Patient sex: F
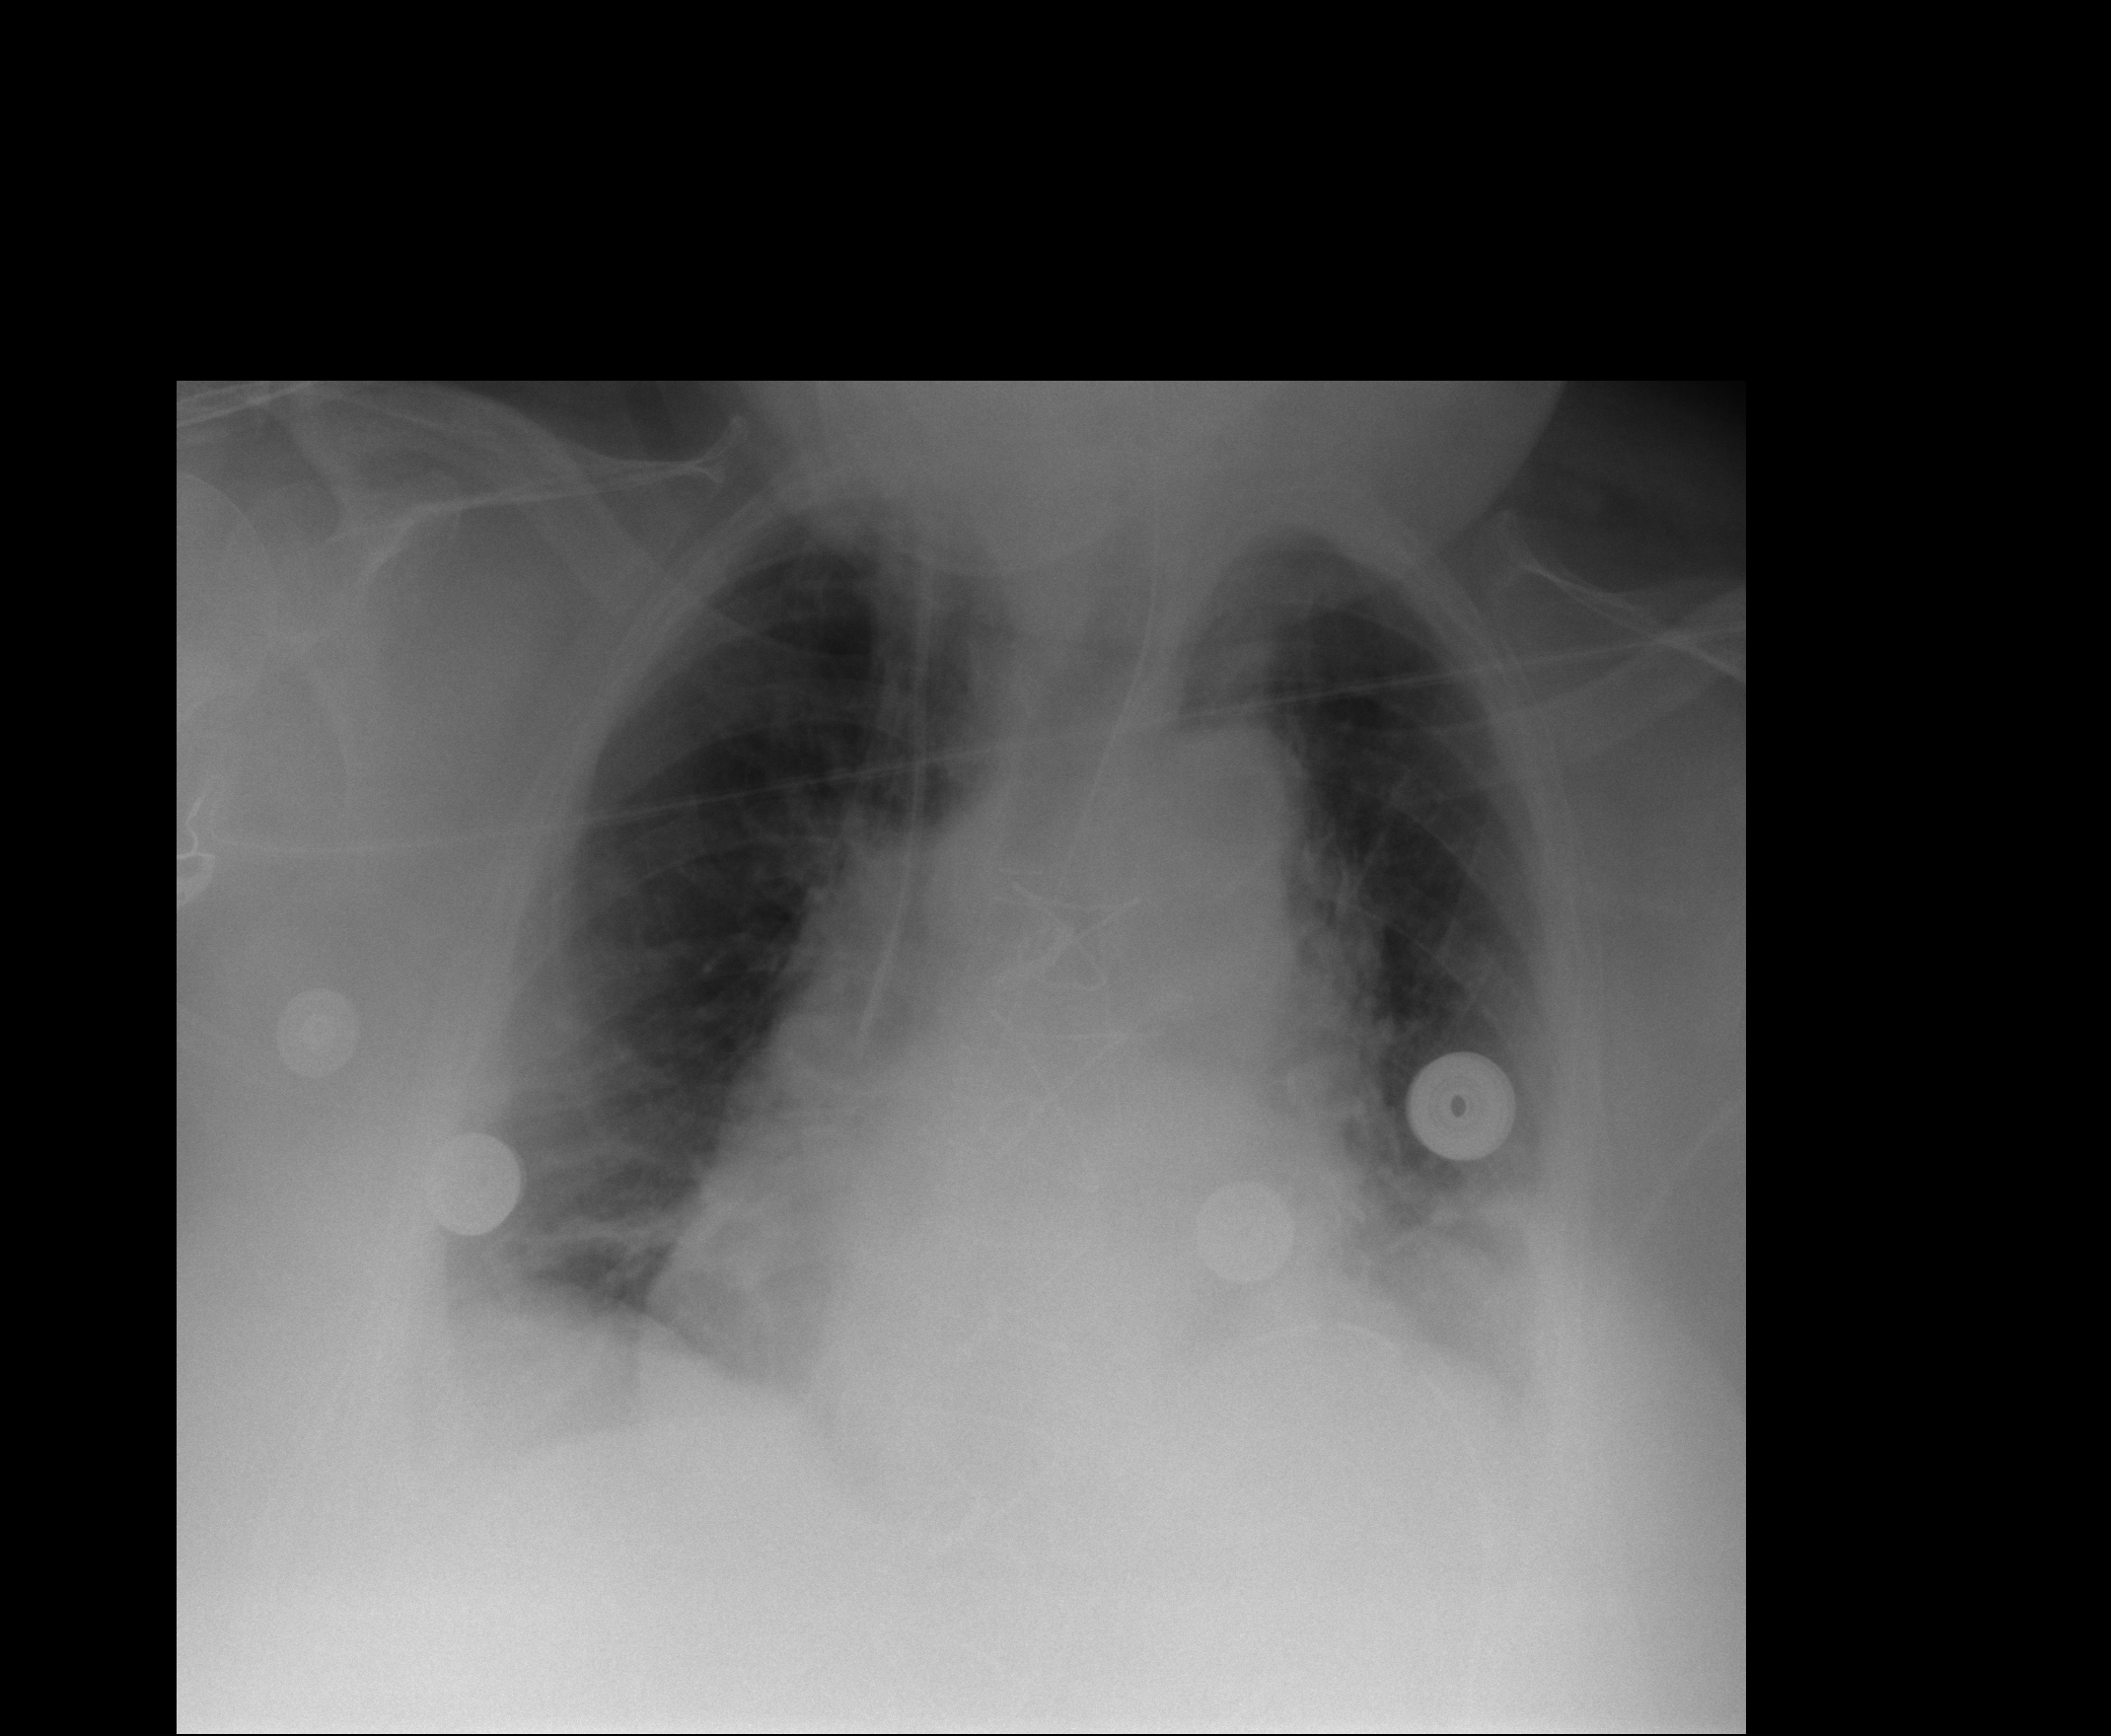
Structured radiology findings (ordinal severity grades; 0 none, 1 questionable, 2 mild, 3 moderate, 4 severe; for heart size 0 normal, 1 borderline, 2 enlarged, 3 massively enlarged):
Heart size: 2
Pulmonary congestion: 2
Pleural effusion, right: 0
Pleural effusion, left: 0
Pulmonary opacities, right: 2
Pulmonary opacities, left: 2
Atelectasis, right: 3
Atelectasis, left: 3